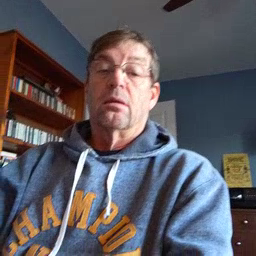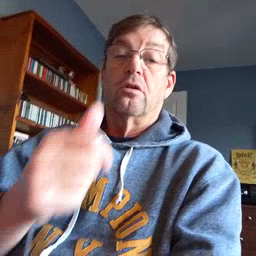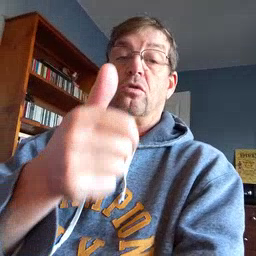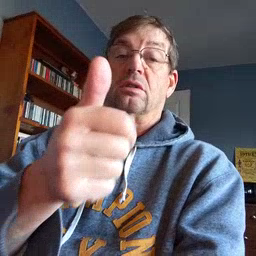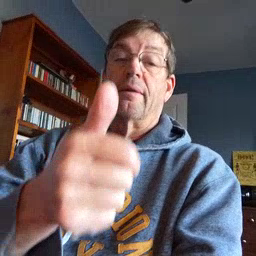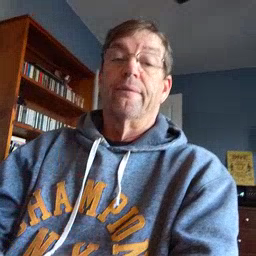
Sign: yourself